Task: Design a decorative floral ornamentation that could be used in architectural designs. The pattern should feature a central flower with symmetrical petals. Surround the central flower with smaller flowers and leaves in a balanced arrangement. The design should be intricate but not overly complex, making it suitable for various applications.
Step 1162:
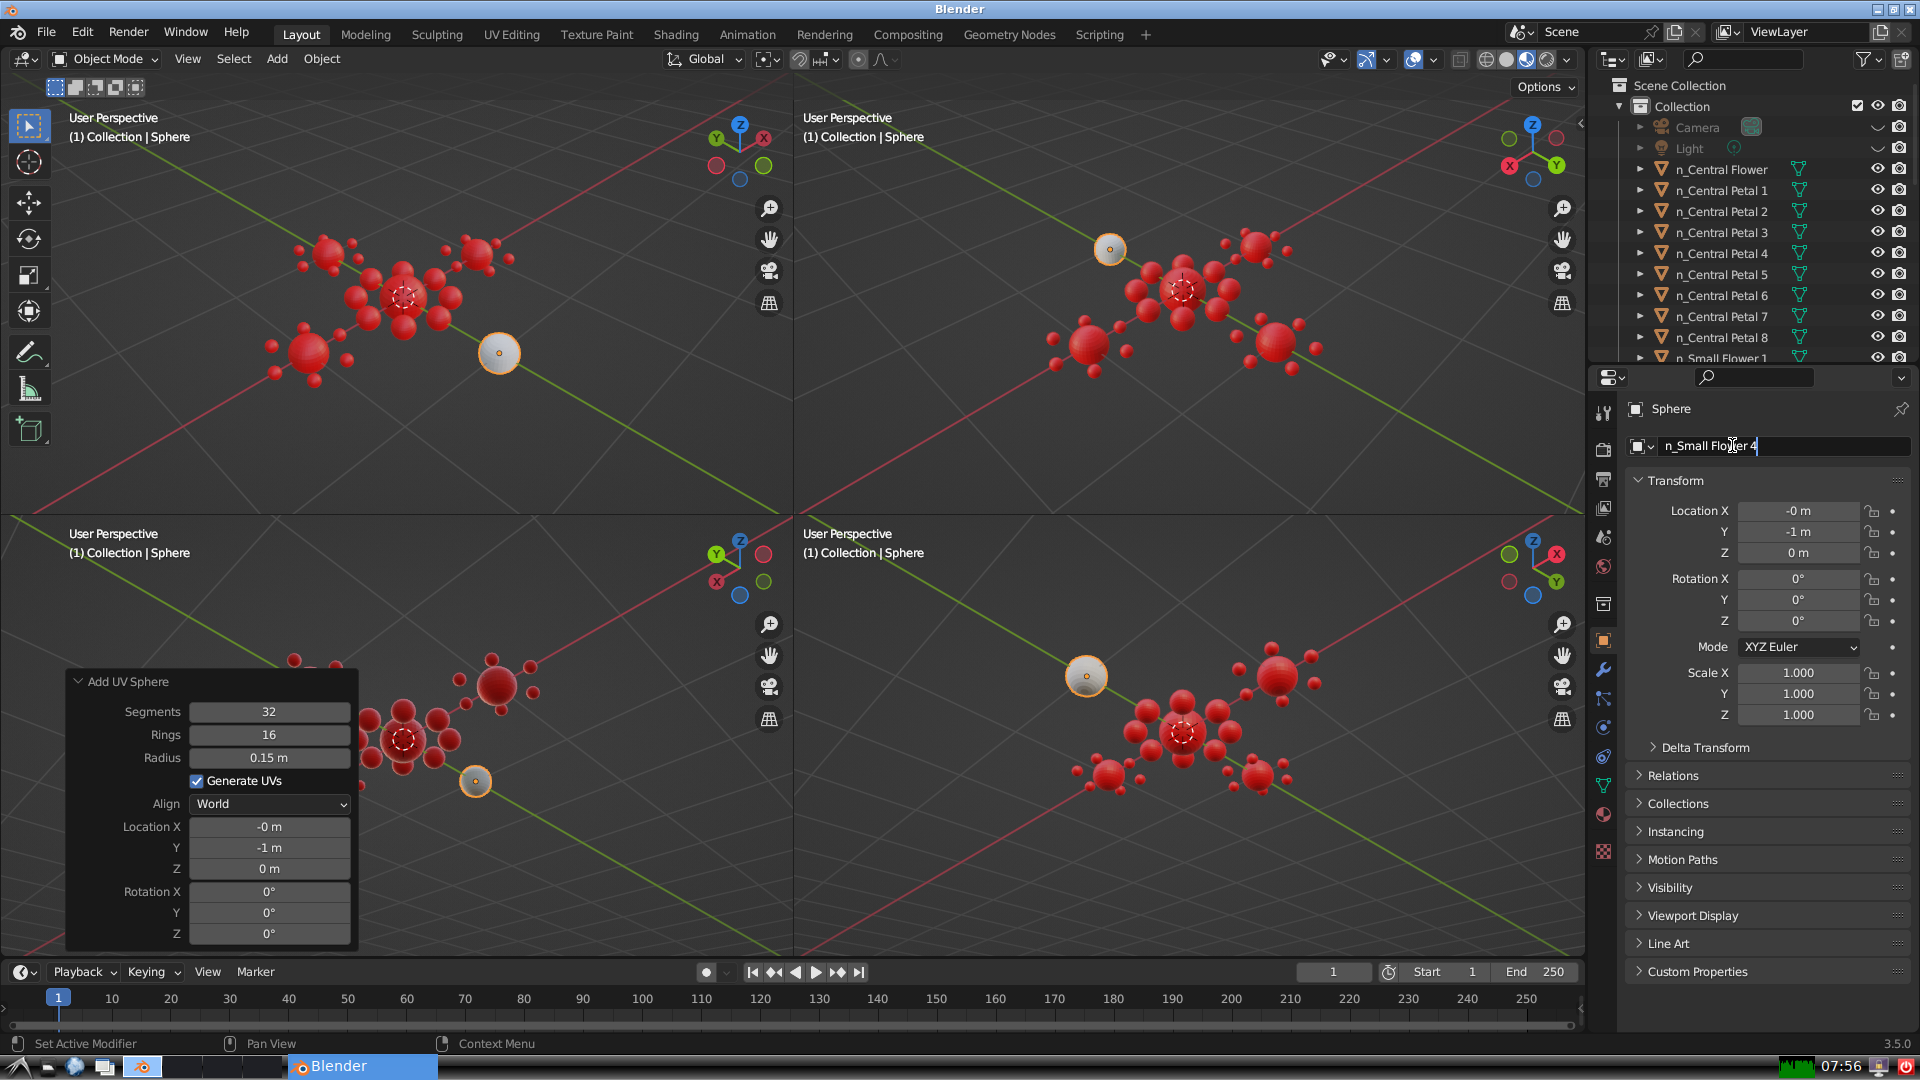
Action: {"key_press": ['Return']}